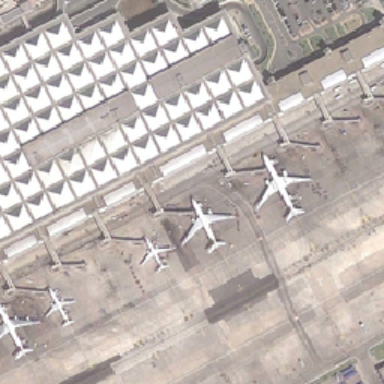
There are large and small planes on the ground .